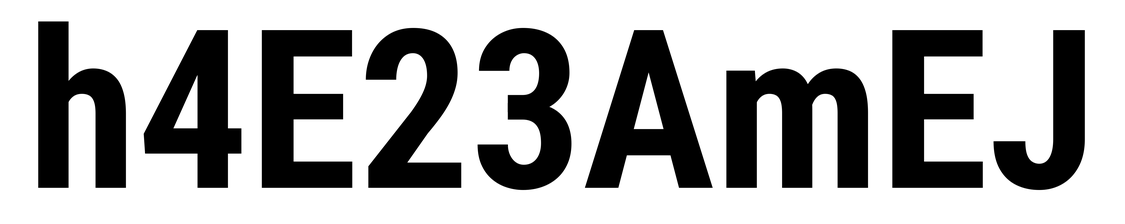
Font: Roboto_Condensed_Bold